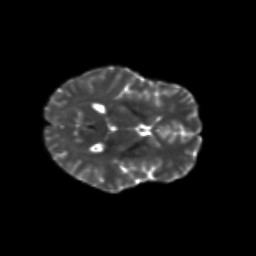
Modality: T2w
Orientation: axial
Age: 27
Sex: female
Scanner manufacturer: siemens
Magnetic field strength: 3 T
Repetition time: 8.6 s
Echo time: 0.095 s